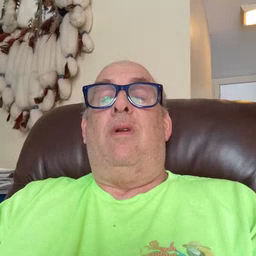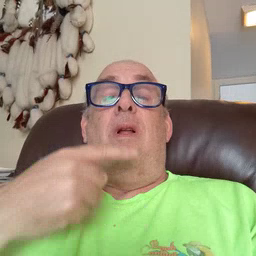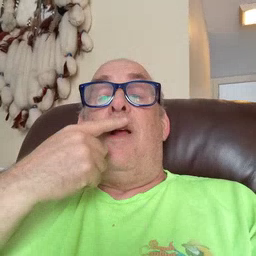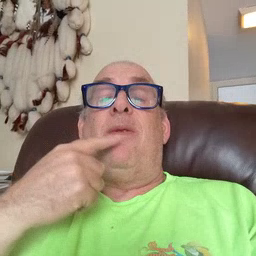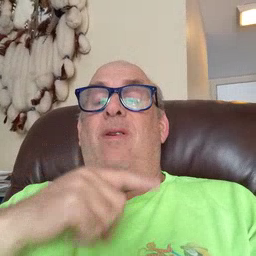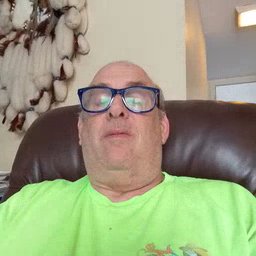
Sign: lips